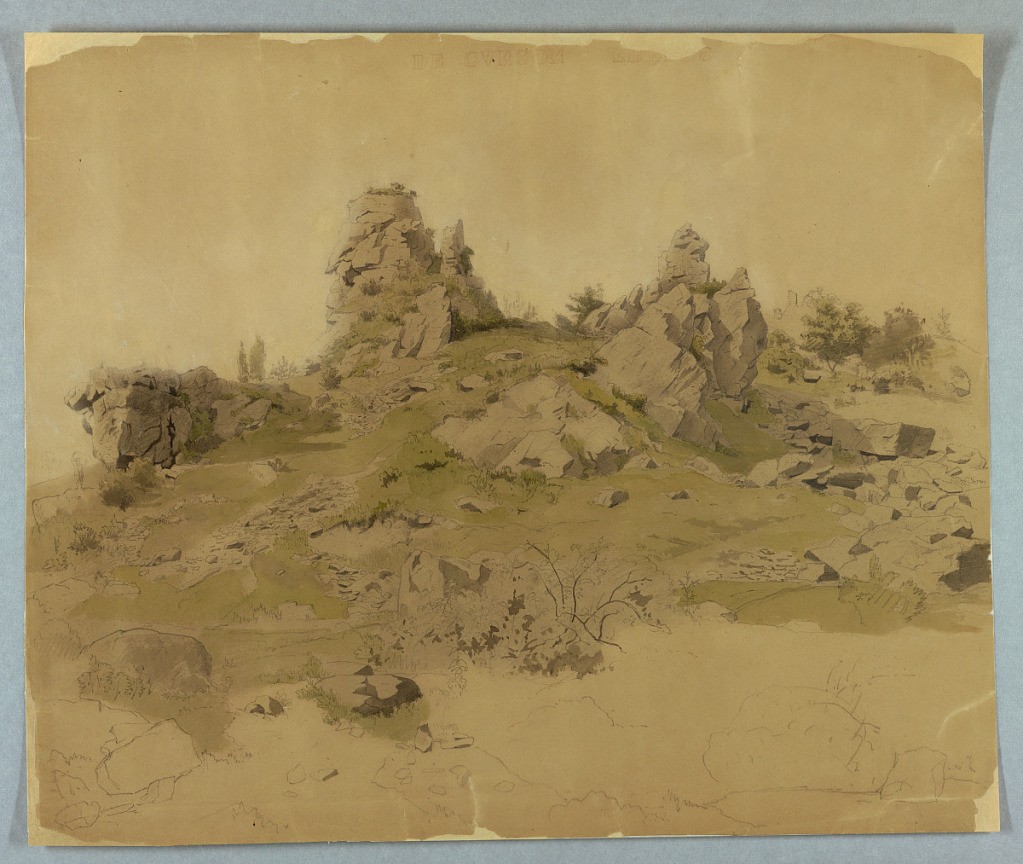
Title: Study of landscape
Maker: William Stanley Haseltine, American, 1835–1900
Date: ca. 1855
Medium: Brush and watercolor, graphite on paper
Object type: Drawing
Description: Sketch of rocks and foliage.